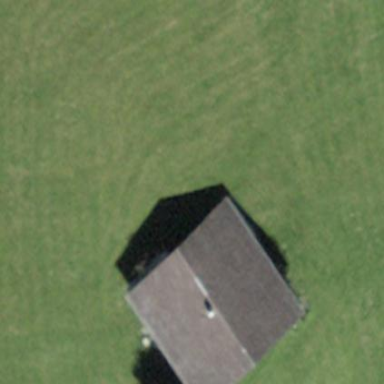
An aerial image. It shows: Farm building.